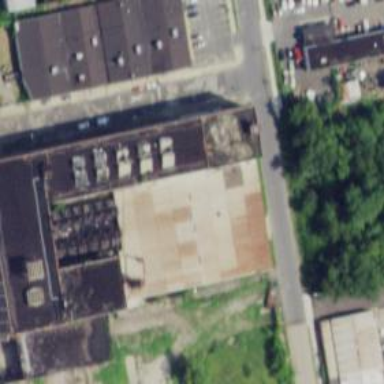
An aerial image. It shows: Recycling center located within building.